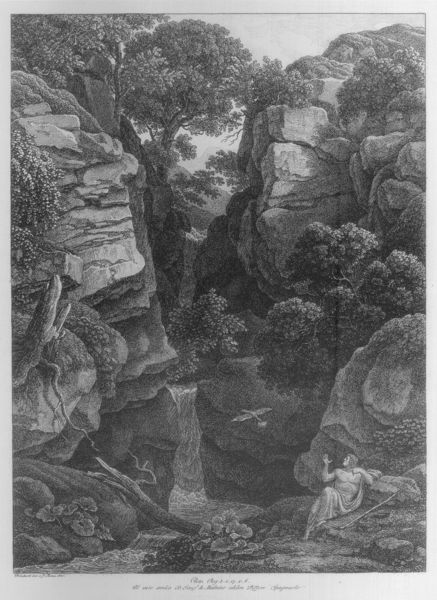
Titel: Landschaft mit dem Propheten Elias
Künstler: Johann Christian Reinhart
Standort: München
Institution: Staatliche Graphische Sammlung
Schlagwörter: baum, berg, blätter, dunkel, felsen, flügel, gestein, gott, hand, himmel, laub, mann, nackt, schatten, umhang, vogel, wasser, weiß, wolken, bäume, fluss, landschaft, mädchen, see, sitzen, teich, ufer, äste, frau, geste, grau, licht, schwarz, zeichnung, blick, gras, tier, tuch, weg, arm, barock, mensch, rahmen, stein, steine, taube, hände, ast, bach, baumstamm, natur, stamm, zweige, busch, büsche, gebüsch, gewässer, sonne, sträucher, figur, gewand, mantel, blatt, gesang, pflanze, pflanzen, höhle, tal, wald, wasserfall, fliegen, stock, adelige, schrift, sommer, ruhe, liegen, ruhen, enge, stab, abhang, berge, fels, felswand, gebirge, risse, verlassen, grafik, graphik, schlucht, steil, rast, böschung, friedrich, romantik, essen, stimmung, liegend, oberkörper, frühling, antike, durchblick, wurzel, flug, flusslandschaft, moos, abgrund, druck, druckgraphik, schwarz weiss, druckgrafik, felsspalte, radierung, stich, seite, illustration, text, nixe, aquatinta, mythologie, göttin, sitzfigur, karte, unterholz, wurzeln, toga, geäst, wanderer, nymphe, gebirgsbach, heiliger, wildnis, eiche, baüme, chiaroscuro, gebirgslandschaft, dürer, gottheit, wanderstab, eichen, fließen, kraut, kupferstich, tunika, stumpf, baumstumpf, diana, klamm, steinblöcke, quelle, bukolisch, eremit, liegender, einsiedler, zeigegestus, bussard, versorgen, bringen, spalte, andschaft, jakob, pallium, stahlstich, waldlichtung, radieung, meditieren, gumpe, baum über bach, gumpen, kartig, d, mood, ydille, bsch, tiga